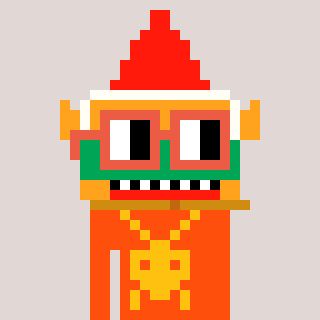
a pixel art character with square orange glasses, a gnome-shaped head and a orange-colored body on a warm background